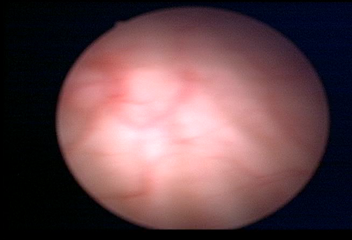
Modality: WLC
Class: Normal mucosa
Bladder cancer association: No